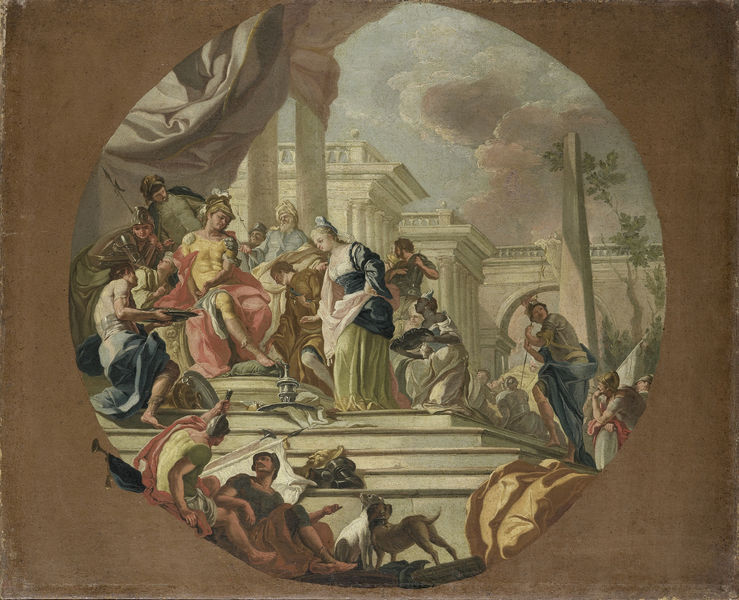
Titel: De grootmoedigheid van Scipio
Künstler: Giacinto Diana
Standort: Amsterdam
Institution: Rijksmuseum
Schlagwörter: baum, gemälde, gruppe, himmel, mann, wolken, menschen, stadt, frau, männer, säulen, gebäude, hunde, rot, architektur, stein, gewand, gold, adel, personen, rund, bogen, krieg, treppe, kissen, lanze, soldaten, thron, stufe, stufen, antike, waffen, soldat, helm, ritter, rüstung, kapitelle, himme, obelisk, tempel, temple, fresko